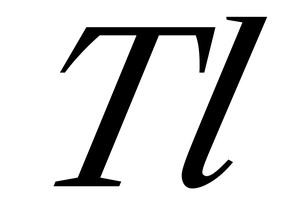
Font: LibreCaslonText-Italic_Italic